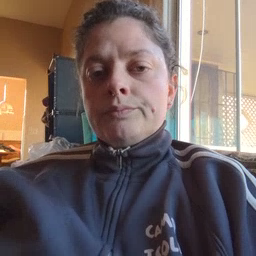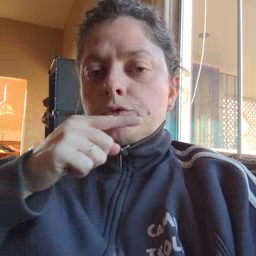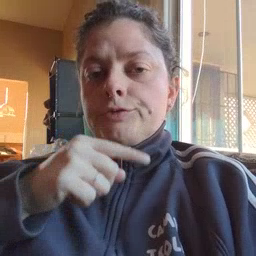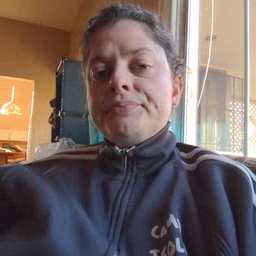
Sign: toothbrush